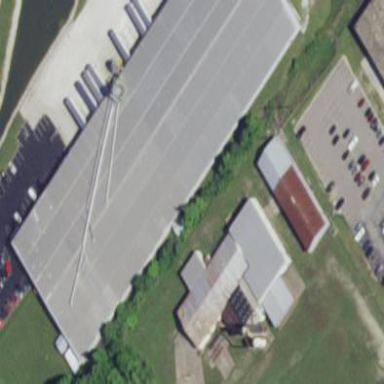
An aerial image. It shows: Industrial building.